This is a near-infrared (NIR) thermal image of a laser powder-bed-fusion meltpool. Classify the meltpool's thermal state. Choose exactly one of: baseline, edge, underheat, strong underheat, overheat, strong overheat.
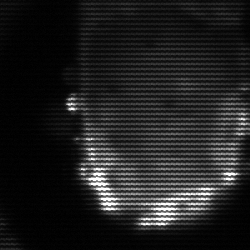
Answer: baseline